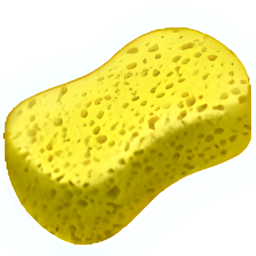
Name: sponge
Emoji: 🧽
Group: Objects
Sub-group: household